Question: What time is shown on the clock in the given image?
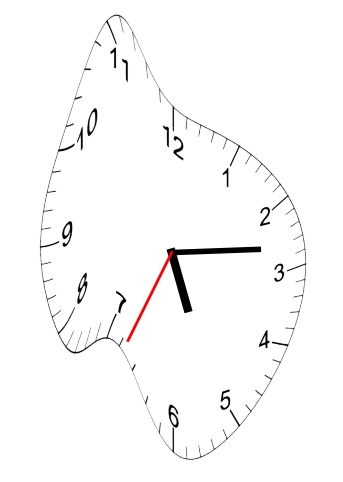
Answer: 05:13:34